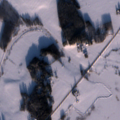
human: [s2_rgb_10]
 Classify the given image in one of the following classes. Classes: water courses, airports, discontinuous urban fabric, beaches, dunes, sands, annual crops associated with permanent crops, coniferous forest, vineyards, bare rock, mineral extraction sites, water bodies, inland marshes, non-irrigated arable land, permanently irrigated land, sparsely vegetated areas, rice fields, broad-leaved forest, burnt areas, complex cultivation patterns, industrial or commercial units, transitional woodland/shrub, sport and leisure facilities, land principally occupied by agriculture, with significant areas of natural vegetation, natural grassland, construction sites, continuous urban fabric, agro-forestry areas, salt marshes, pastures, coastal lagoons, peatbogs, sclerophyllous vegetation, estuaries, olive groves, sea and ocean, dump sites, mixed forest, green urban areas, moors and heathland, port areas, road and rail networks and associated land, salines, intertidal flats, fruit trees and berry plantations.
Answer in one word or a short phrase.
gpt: non-irrigated arable land, land principally occupied by agriculture, with significant areas of natural vegetation, inland marshes